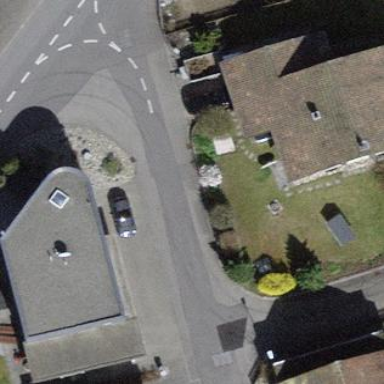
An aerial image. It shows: Building with tiled roof.